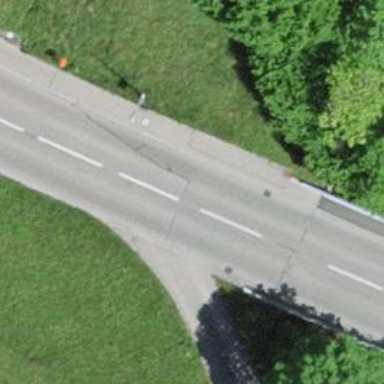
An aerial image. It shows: Tertiary road with asphalt surface.